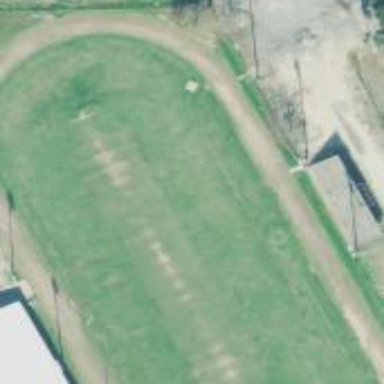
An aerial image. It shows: American football pitch.